Question: I have implemented a swipey tabs app using viewpager by using this template in Eclipse

Now i get an activity which extends FragmentActivity like this
'''
package com.example.abcd2;
import java.util.Locale;
import android.os.Bundle;
import android.support.v4.app.Fragment;
import android.support.v4.app.FragmentActivity;
import android.support.v4.app.FragmentManager;
import android.support.v4.app.FragmentPagerAdapter;
import android.support.v4.app.NavUtils;
import android.support.v4.view.ViewPager;
import android.view.Gravity;
import android.view.LayoutInflater;
import android.view.Menu;
import android.view.MenuItem;
import android.view.View;
import android.view.ViewGroup;
import android.widget.TextView;
public class MainActivity extends FragmentActivity {
/**
* The {@link android.support.v4.view.PagerAdapter} that will provide
* fragments for each of the sections. We use a
* {@link android.support.v4.app.FragmentPagerAdapter} derivative, which
* will keep every loaded fragment in memory. If this becomes too memory
* intensive, it may be best to switch to a
* {@link android.support.v4.app.FragmentStatePagerAdapter}.
*/
SectionsPagerAdapter mSectionsPagerAdapter;
/**
* The {@link ViewPager} that will host the section contents.
*/
ViewPager mViewPager;
@Override
protected void onCreate(Bundle savedInstanceState) {
super.onCreate(savedInstanceState);
setContentView(R.layout.activity_main);
// Create the adapter that will return a fragment for each of the three
// primary sections of the app.
mSectionsPagerAdapter = new SectionsPagerAdapter(
getSupportFragmentManager());
// Set up the ViewPager with the sections adapter.
mViewPager = (ViewPager) findViewById(R.id.pager);
mViewPager.setAdapter(mSectionsPagerAdapter);
}
@Override
public boolean onCreateOptionsMenu(Menu menu) {
// Inflate the menu; this adds items to the action bar if it is present.
getMenuInflater().inflate(R.menu.main, menu);
return true;
}
/**
* A {@link FragmentPagerAdapter} that returns a fragment corresponding to
* one of the sections/tabs/pages.
*/
public class SectionsPagerAdapter extends FragmentPagerAdapter {
public SectionsPagerAdapter(FragmentManager fm) {
super(fm);
}
@Override
public Fragment getItem(int position) {
// getItem is called to instantiate the fragment for the given page.
// Return a DummySectionFragment (defined as a static inner class
// below) with the page number as its lone argument.
if(position==0)
{
Fragment frag2=new ShowFrag2();
return frag2;}
else
{
Fragment fragment = new DummySectionFragment();
Bundle args = new Bundle();
args.putInt(DummySectionFragment.ARG_SECTION_NUMBER, position + 1);
fragment.setArguments(args);
return fragment;}
}
@Override
public int getCount() {
// Show 3 total pages.
return 3;
}
@Override
public CharSequence getPageTitle(int position) {
Locale l = Locale.getDefault();
switch (position) {
case 0:
return getString(R.string.title_section1).toUpperCase(l);
case 1:
return getString(R.string.title_section2).toUpperCase(l);
case 2:
return getString(R.string.title_section3).toUpperCase(l);
}
return null;
}
}
/**
* A dummy fragment representing a section of the app, but that simply
* displays dummy text.
*/
public static class DummySectionFragment extends Fragment {
/**
* The fragment argument representing the section number for this
* fragment.
*/
public static final String ARG_SECTION_NUMBER = "section_number";
public DummySectionFragment() {
}
@Override
public View onCreateView(LayoutInflater inflater, ViewGroup container,
Bundle savedInstanceState) {
View rootView = inflater.inflate(R.layout.fragment_main_dummy,
container, false);
TextView dummyTextView = (TextView) rootView
.findViewById(R.id.section_label);
dummyTextView.setText(Integer.toString(getArguments().getInt(
ARG_SECTION_NUMBER)));
return rootView;
}
}
}
'''
In this, to create a new fragment in one of the tabs, i use if-else based on position in the getItem() method as shown.
The fragment showfrag2 is this
'''
import android.os.Bundle;
import android.support.v4.app.Fragment;
import android.view.LayoutInflater;
import android.view.View;
import android.view.ViewGroup;
public class ShowFrag2 extends Fragment {
@Override
public View onCreateView(LayoutInflater inflater, ViewGroup container,
Bundle savedInstanceState) {
// Inflate the layout for this fragment
return inflater.inflate(R.layout.frag2, container, false);
}
}
'''
My question is, how do i create a listview in one of this fragments . I would like to use a simple listview only in this manner
'''
LevelAdapter adapter = new LevelAdapter(this,
R.layout.list_item, weather_data);
listView1 = (ListView)findViewById(R.id.listView1);
listView1.setAdapter(adapter);
'''
But this has been done in an activity. How can i use something like this in the fragment above. Also, i cannot use ListFragment as the getView() method is returning a fragment.
Please help regarding how to implement this.
Thanks
EDIT:
Here is my adapter code :
'''
package com.example.abcd3;
import android.app.Activity;
import android.content.Context;
import android.view.LayoutInflater;
import android.view.View;
import android.view.ViewGroup;
import android.widget.ArrayAdapter;
import android.widget.ImageView;
import android.widget.TextView;
public class LevelAdapter extends ArrayAdapter<Level> {
static Context context;
static int layoutResourceId;
static Level data[] = null;
/* public LevelAdapter(Context context, int layoutResourceId, Level[] data) {
super(context, layoutResourceId, data);
this.layoutResourceId = layoutResourceId;
this.context = context;
this.data = data;
}*/
public LevelAdapter(ShowFrag1 showFrag1, int listItem,
Level[] weather_data) {
super(context, layoutResourceId, data);
this.layoutResourceId = layoutResourceId;
this.context = context;
this.data = data;
// TODO Auto-generated constructor stub
}
public long getItemId(int position) {
return position;
}
@Override
public View getView(int position, View convertView, ViewGroup parent) {
View row = convertView;
WeatherHolder holder = null;
if(row == null)
{
LayoutInflater inflater = ((Activity)context).getLayoutInflater();
row = inflater.inflate(layoutResourceId, parent, false);
holder = new WeatherHolder();
holder.imgIcon = (ImageView)row.findViewById(R.id.imgIcon);
holder.txtTitle = (TextView)row.findViewById(R.id.txtTitle);
// holder.imgIcon2=(ImageView)row.findViewById(R.id.imgIcon2);
row.setTag(holder);
}
else
{
holder = (WeatherHolder)row.getTag();
}
Level weather = data[position];
holder.txtTitle.setText(weather.title);
holder.imgIcon.setImageResource(weather.icon);
return row;
}
static class WeatherHolder
{
ImageView imgIcon;
TextView txtTitle;
// ImageView imgIcon2;
}
}
'''
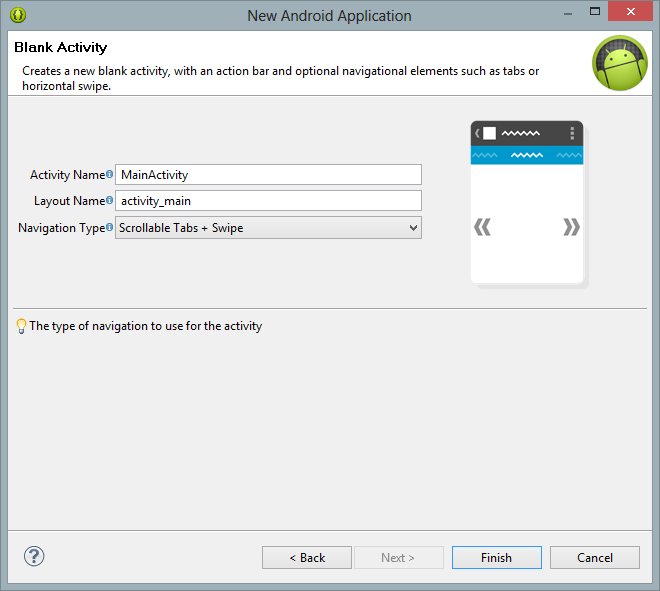
Answer: Make sure you have 'ListView' defined in 'R.layout.frag2' and set the adapter to listview in 'onCreateView' of 'ShowFrag2'. (Similar to the way its done in activity)
'''
public View onCreateView(LayoutInflater inflater, ViewGroup container,
Bundle savedInstanceState) {
View fragmentLayout = inflater.inflate(R.layout.frag2, container, false);
ListView listView1 = (ListView) fragmentLayout.findViewById(R.id.mylistview);
LevelAdapter adapter = new LevelAdapter(this, R.layout.list_item, weather_data);
listView1 = (ListView)findViewById(R.id.listView1);
listView1.setAdapter(adapter);
return fragmentLayout;
}
'''